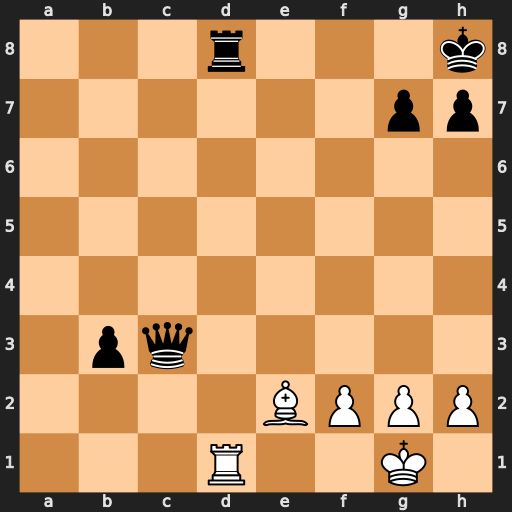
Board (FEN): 3r3k/6pp/8/8/8/1pq5/4BPPP/3R2K1
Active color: w
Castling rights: -
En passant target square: -
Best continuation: Rxd8#